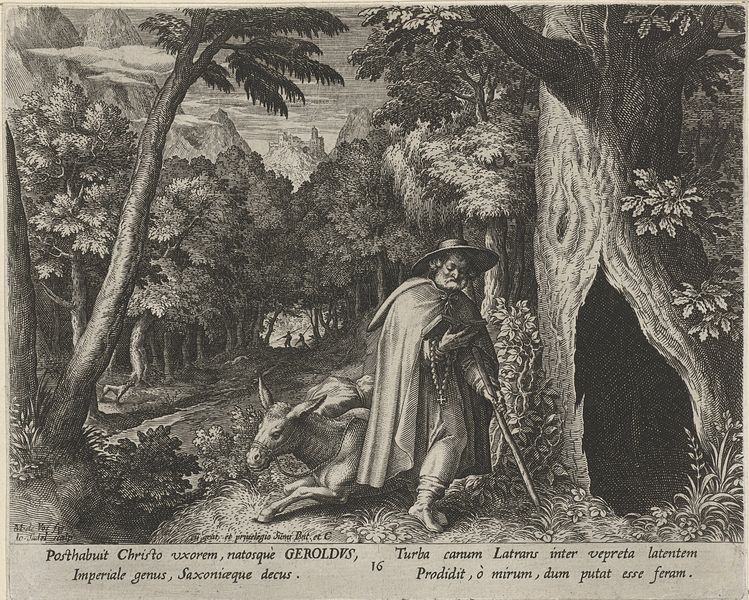
Titel: Heilige Geraldus van Mitternach als kluizenaar
Künstler: Johann (I) Sadeler
Standort: Amsterdam
Institution: Rijksmuseum
Schlagwörter: baum, blätter, himmel, mann, wolken, bäume, menschen, äste, hintergrund, hut, hund, weg, bach, mantel, höhle, höle, ohren, wald, esel, stock, schrift, stab, gebirge, kette, stille, lesen, überwurf, alter, burg, kreuz, seil, druck, loch, stich, seite, illustration, text, jäger, geäst, reise, rinde, mönch, halfter, eiche, studium, rosenkranz, hirte, josef, joseph, taxt, hohl, hung, christo, überwurd, baumhöhle, akter, 16, baumhöle, geroldus